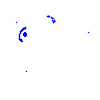
Particle: kaon